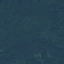
Land use / land cover: Forest